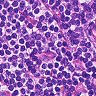
Metastatic tissue present: no